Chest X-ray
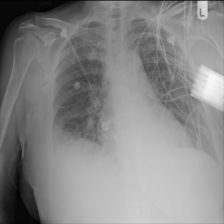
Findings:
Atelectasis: negative
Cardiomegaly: negative
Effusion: negative
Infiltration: negative
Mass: negative
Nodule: negative
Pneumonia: negative
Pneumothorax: negative
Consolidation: negative
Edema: negative
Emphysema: negative
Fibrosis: negative
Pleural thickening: negative
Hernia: negative